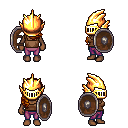
a pixel art fantasy rpg character, female body template, human, dark skin, brown pirate shirt, magenta pants, brunette right-swept hairstyle, gold helm, shield, four views (front, back, left, right), 2x2 character sprite sheet, small pixel art, hard edges, no anti-aliasing